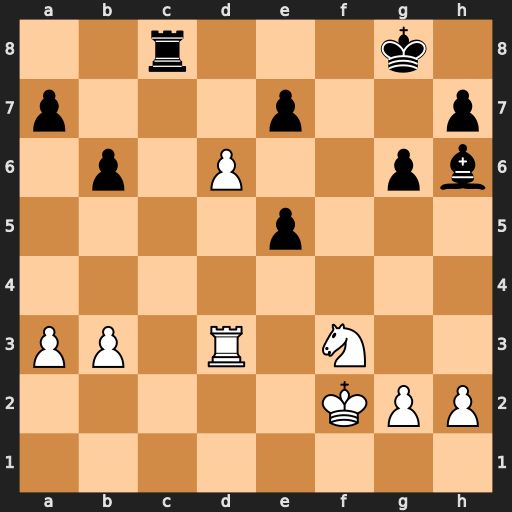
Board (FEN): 2r3k1/p3p2p/1p1P2pb/4p3/8/PP1R1N2/5KPP/8
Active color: w
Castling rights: -
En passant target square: -
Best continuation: d7 Rd8 Nxe5